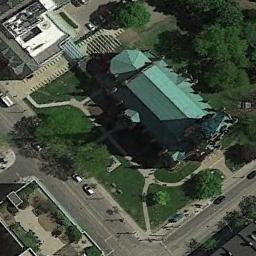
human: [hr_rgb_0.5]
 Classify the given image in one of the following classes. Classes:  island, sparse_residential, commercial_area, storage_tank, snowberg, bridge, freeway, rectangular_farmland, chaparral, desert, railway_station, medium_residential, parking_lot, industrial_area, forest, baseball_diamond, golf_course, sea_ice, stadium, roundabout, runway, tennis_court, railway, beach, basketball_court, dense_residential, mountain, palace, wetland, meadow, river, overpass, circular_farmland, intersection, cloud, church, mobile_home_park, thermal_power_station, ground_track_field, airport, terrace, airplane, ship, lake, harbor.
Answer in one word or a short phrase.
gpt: church